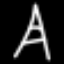
Label: The Eiffel Tower